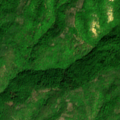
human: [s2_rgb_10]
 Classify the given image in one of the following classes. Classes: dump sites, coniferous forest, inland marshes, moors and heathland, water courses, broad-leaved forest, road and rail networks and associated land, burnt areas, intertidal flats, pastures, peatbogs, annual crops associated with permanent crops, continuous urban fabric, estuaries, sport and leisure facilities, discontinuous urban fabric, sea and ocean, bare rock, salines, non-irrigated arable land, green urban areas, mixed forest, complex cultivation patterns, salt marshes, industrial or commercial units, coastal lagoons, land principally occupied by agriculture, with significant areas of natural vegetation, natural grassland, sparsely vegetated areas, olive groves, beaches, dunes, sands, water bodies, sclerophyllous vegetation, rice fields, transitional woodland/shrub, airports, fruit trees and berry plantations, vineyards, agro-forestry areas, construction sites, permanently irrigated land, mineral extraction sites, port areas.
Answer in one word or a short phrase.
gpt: land principally occupied by agriculture, with significant areas of natural vegetation, broad-leaved forest